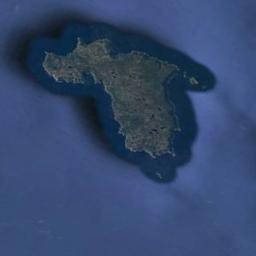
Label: island